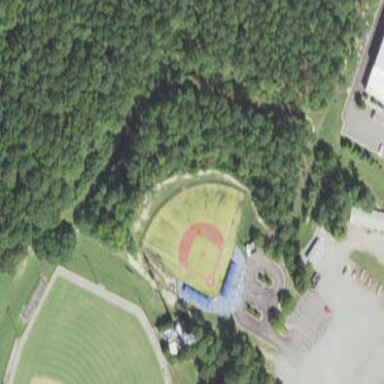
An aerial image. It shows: Tartan-surfaced baseball pitch for leisure sports.